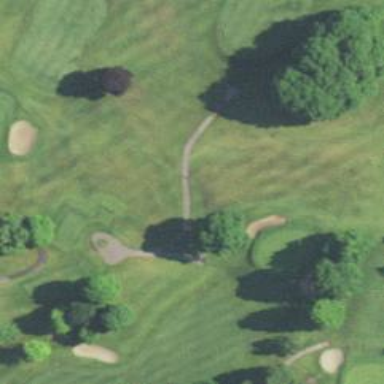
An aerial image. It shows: Path for both roads and golfers.